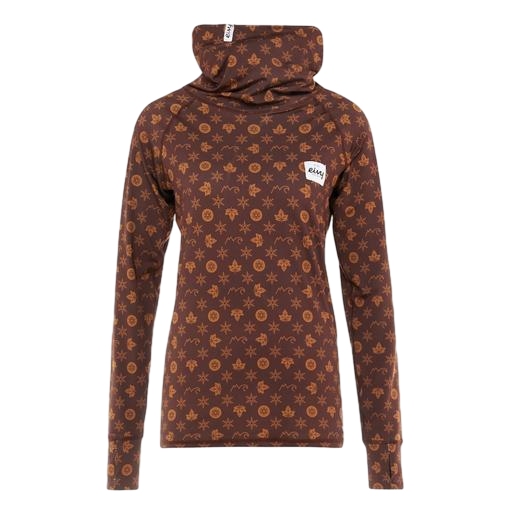
brown femme long-sleeve top, brown hoodie shirt, brown hoodie, white background